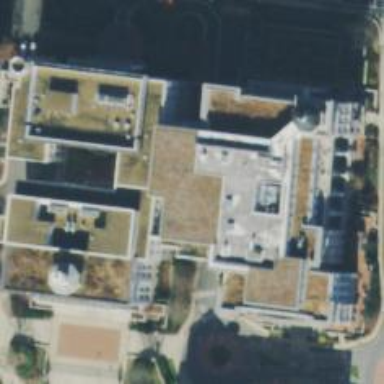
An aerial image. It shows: View of university building.